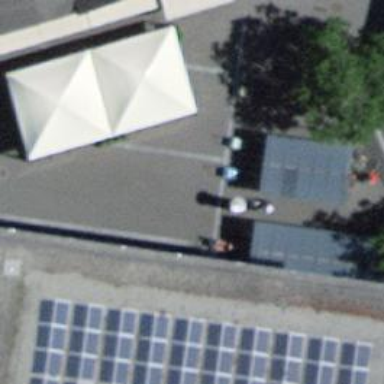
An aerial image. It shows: Bicycle parking area.